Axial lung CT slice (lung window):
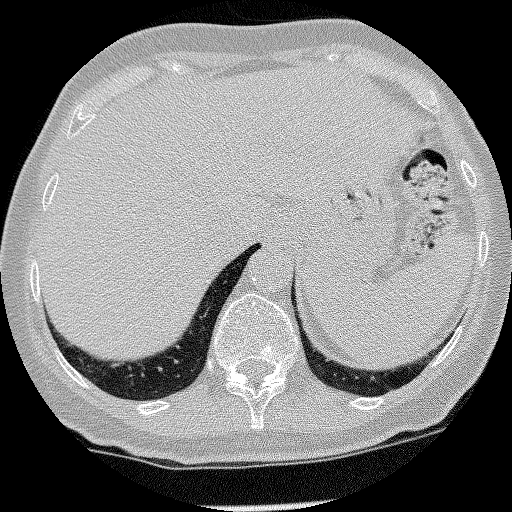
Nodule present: no